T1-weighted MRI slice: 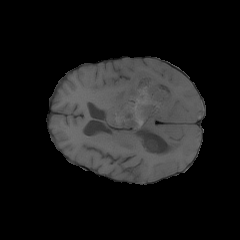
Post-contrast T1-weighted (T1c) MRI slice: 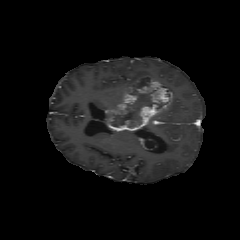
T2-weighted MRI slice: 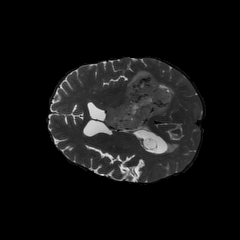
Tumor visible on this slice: yes